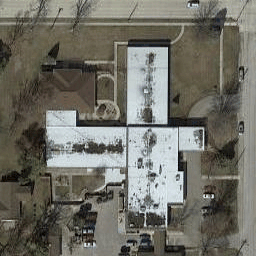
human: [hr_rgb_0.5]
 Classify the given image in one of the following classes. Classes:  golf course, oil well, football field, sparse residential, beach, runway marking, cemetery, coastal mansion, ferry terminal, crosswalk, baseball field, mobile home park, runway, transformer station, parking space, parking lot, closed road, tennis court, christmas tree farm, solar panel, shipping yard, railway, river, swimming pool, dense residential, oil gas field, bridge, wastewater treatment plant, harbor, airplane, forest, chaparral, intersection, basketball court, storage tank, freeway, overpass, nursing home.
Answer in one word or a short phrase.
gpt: nursing home